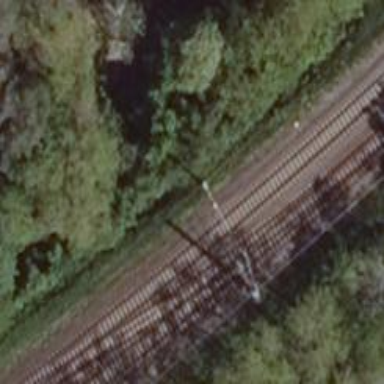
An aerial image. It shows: Milestone along the railway track with catenary mast.